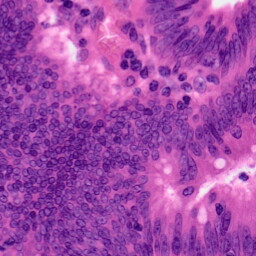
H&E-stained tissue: Colon